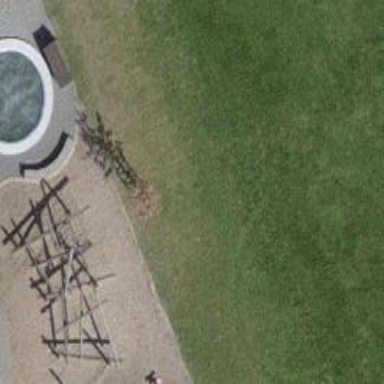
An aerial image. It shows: Playground area for leisure activities on the land.